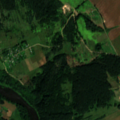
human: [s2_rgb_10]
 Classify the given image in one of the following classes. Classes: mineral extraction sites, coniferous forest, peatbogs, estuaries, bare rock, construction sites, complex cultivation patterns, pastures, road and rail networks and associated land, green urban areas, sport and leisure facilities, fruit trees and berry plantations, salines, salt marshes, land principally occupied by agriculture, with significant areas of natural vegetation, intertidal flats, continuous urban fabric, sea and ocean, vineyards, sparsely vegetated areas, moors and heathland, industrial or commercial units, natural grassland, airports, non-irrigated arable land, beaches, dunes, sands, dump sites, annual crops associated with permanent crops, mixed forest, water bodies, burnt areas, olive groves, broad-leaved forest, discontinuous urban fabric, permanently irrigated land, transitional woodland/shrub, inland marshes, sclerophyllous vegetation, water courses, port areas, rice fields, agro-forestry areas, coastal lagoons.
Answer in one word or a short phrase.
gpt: non-irrigated arable land, land principally occupied by agriculture, with significant areas of natural vegetation, broad-leaved forest, coniferous forest, water courses